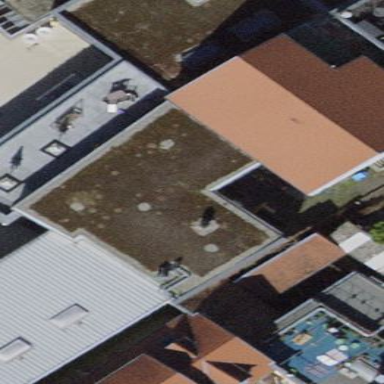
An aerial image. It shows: Kindergarten building.